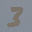
Label: 3